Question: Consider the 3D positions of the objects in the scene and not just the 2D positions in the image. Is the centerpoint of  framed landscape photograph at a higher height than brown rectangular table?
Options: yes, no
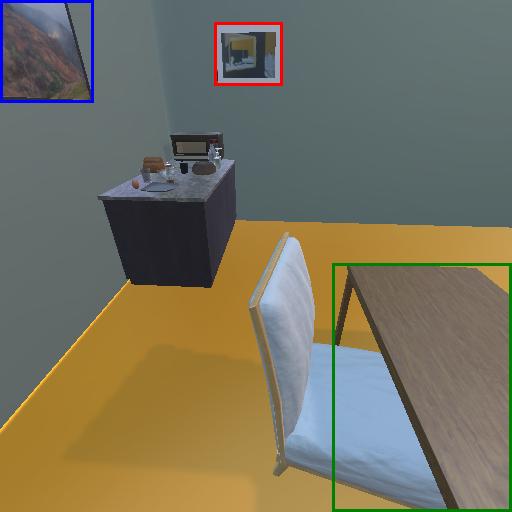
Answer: yes